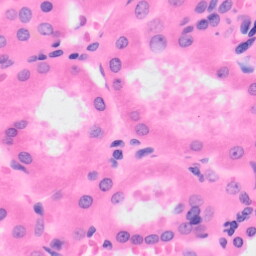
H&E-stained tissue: Kidney